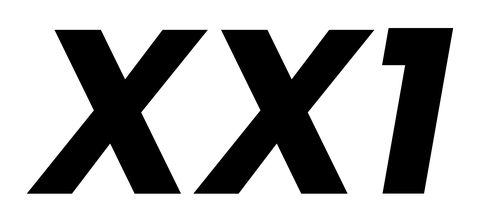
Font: Poppins-BoldItalic